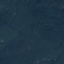
Land use / land cover class: Forest